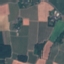
Land use / land cover: PermanentCrop